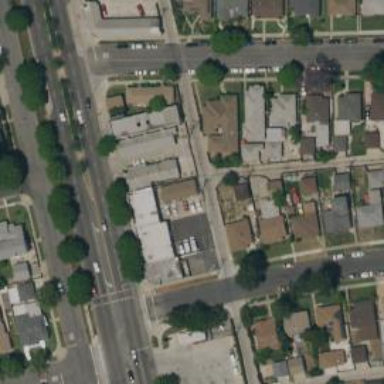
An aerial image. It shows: Alley classified as service road.